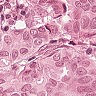
Metastatic tissue present: yes